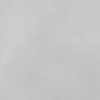
Label: dusty